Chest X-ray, PA view. Patient: 66 years old, sex M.
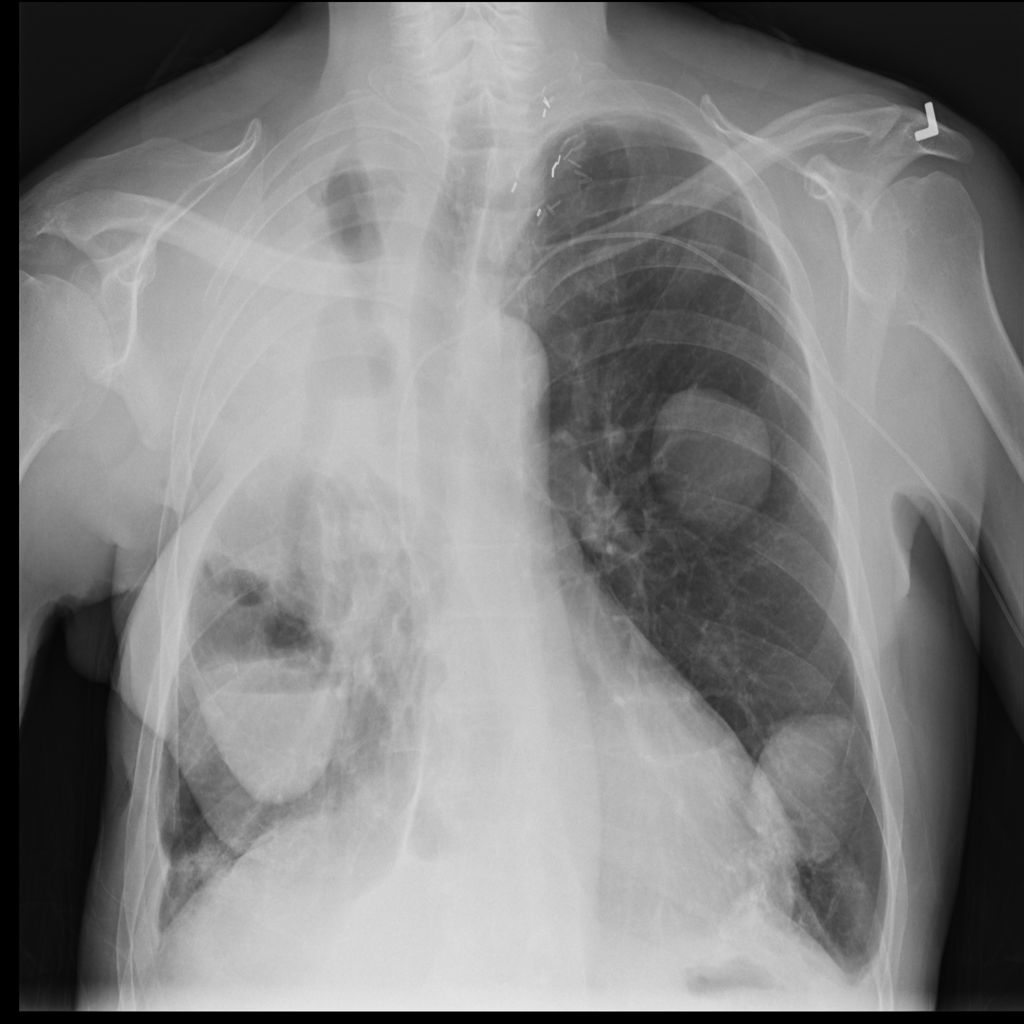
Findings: No Finding